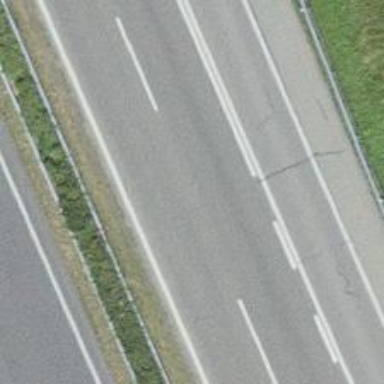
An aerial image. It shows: Motorway junction.